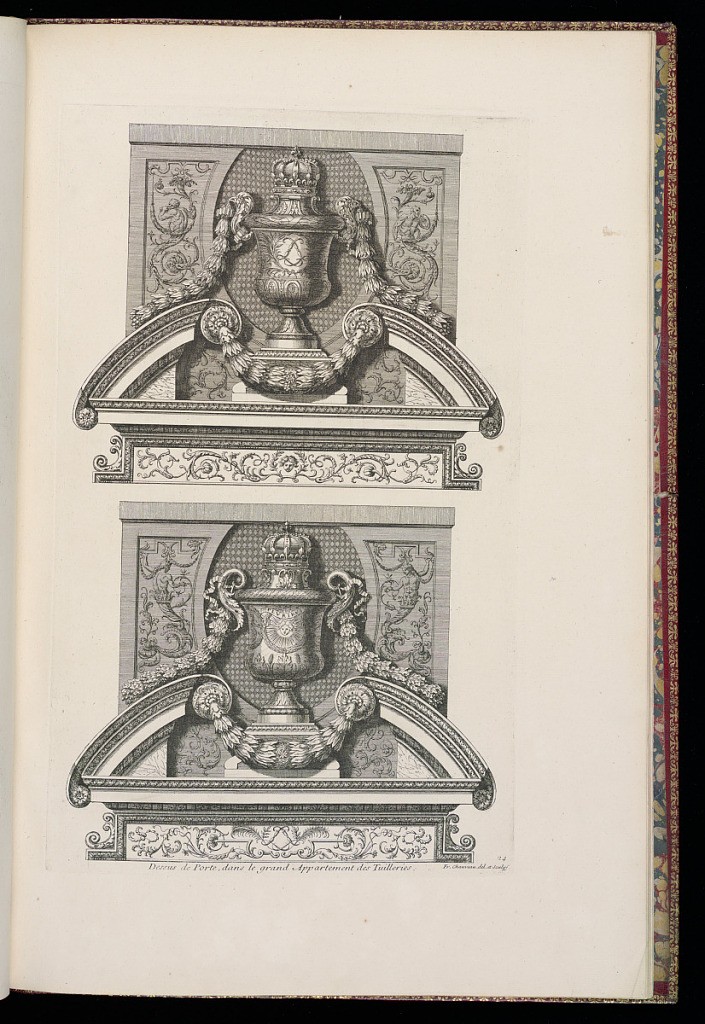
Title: Dessus de Porte, dans le grand Appartement des Tuilleries.
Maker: François Chauveau, French, 1613 – 1676
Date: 1710
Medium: Etching on laid paper
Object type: Bound print
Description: Twenty-fourth plate from a series of prints depicting the ornament and interiors of the King's apartment at the Royal palaces of the Louvre and the Tuileries, part of the Cabinet du Roi (King's Cabinet) series published by the Imprimerie Royale. The plate illustrates two overdoors from the Grand Apartment of the Tuileries Palace. Both overdoors are decorated with a frieze, and a broken pediment with a central lidded vase, ornamented with garlands of laurel leaves, rosettes, heraldic devices, grotesque motifs, foliage, herms, acanthus leaves, running patterns of laurel leaves and other foliage. Both lids are in the shape of a French royal crown. The plate is titled, signed, and numbered.